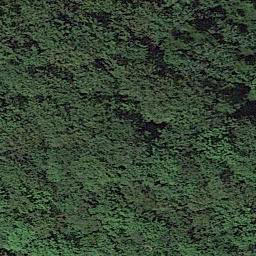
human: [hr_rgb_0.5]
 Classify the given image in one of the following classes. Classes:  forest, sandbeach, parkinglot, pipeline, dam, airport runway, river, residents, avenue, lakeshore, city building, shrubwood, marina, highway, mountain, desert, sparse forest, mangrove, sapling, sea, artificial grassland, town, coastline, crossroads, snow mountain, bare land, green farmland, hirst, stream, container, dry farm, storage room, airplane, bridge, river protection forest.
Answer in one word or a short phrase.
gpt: forest